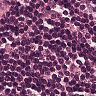
Metastatic tissue present: no